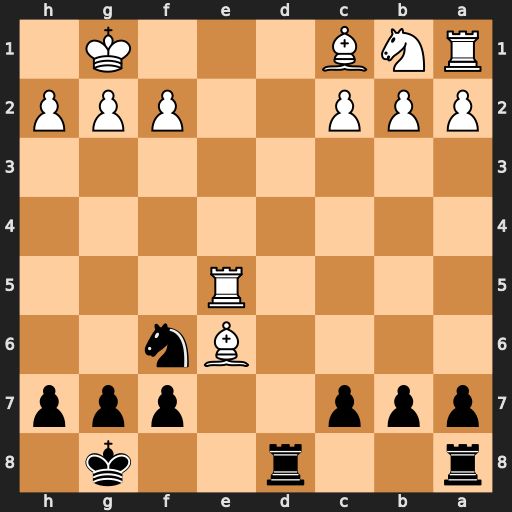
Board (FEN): r2r2k1/ppp2ppp/4Bn2/4R3/8/8/PPP2PPP/RNB3K1
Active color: b
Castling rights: -
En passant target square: -
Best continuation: Rd1+ Re1 Rxe1#